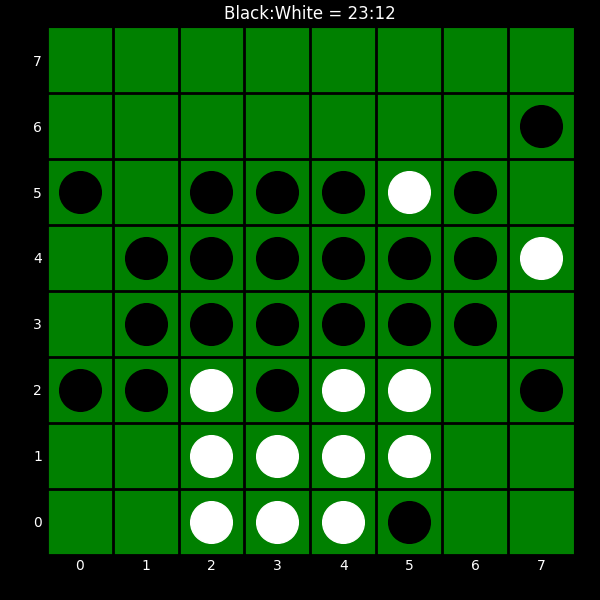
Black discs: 23
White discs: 12